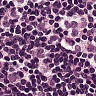
Metastatic tissue present: yes